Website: walmart
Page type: payment
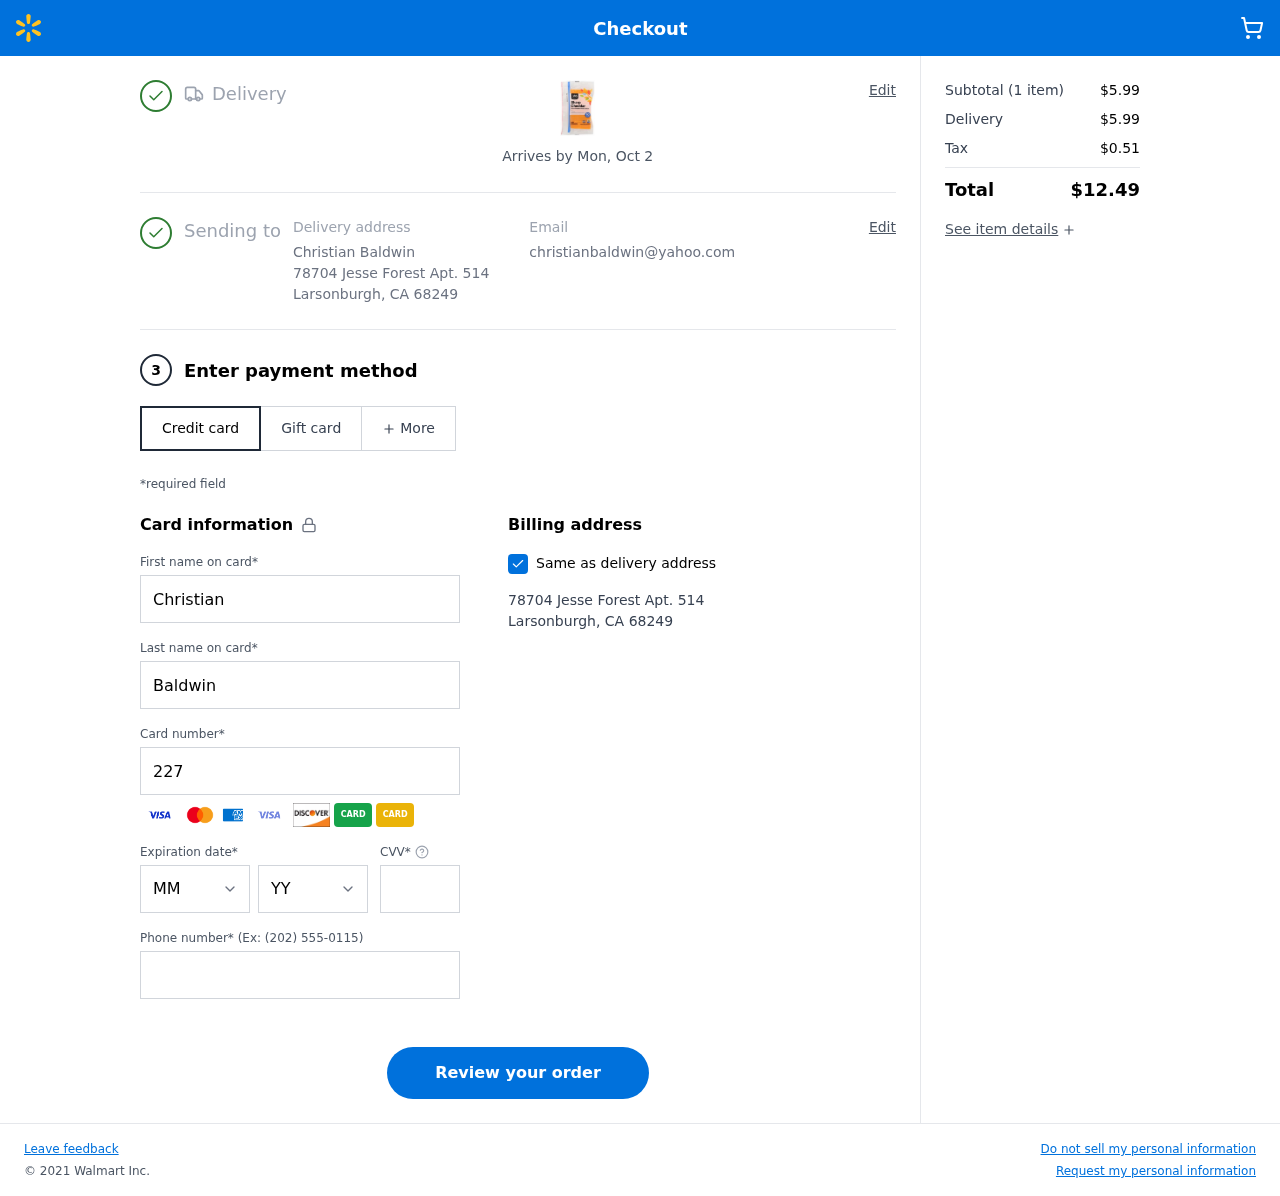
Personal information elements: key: PII_CARD_CVV
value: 017
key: PII_CARD_EXPIRY_MONTH
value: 10
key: PII_CARD_EXPIRY_YEAR
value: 30
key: PII_CARD_NUMBER
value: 2275 2143 8581 6526
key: PII_CITY
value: Larsonburgh
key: PII_EMAIL
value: christianbaldwin@yahoo.com
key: PII_FIRSTNAME
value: Christian
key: PII_FULLNAME
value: Christian Baldwin
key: PII_LASTNAME
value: Baldwin
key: PII_PHONE
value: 7453727499
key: PII_POSTCODE
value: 68249
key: PII_STATE_ABBR
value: CA
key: PII_STREET
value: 78704 Jesse Forest Apt. 514
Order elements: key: ORDER_DELIVERY_DATE
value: Arrives by Mon, Oct 2
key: ORDER_NUM_ITEMS
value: (1 item)
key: ORDER_SUBTOTAL
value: $5.99
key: ORDER_SHIPPING_COST
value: $5.99
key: ORDER_TAX
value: $0.51
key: ORDER_TOTAL
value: $12.49